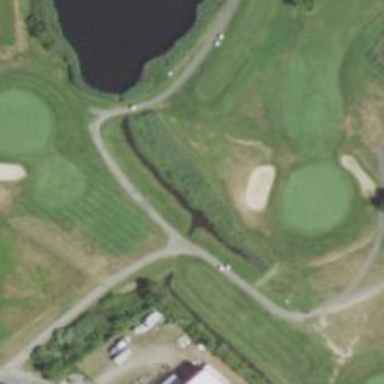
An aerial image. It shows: Rough area on grassy golf course.